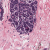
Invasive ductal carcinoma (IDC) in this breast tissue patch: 0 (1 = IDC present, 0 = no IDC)